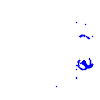
Particle: electron